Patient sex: M
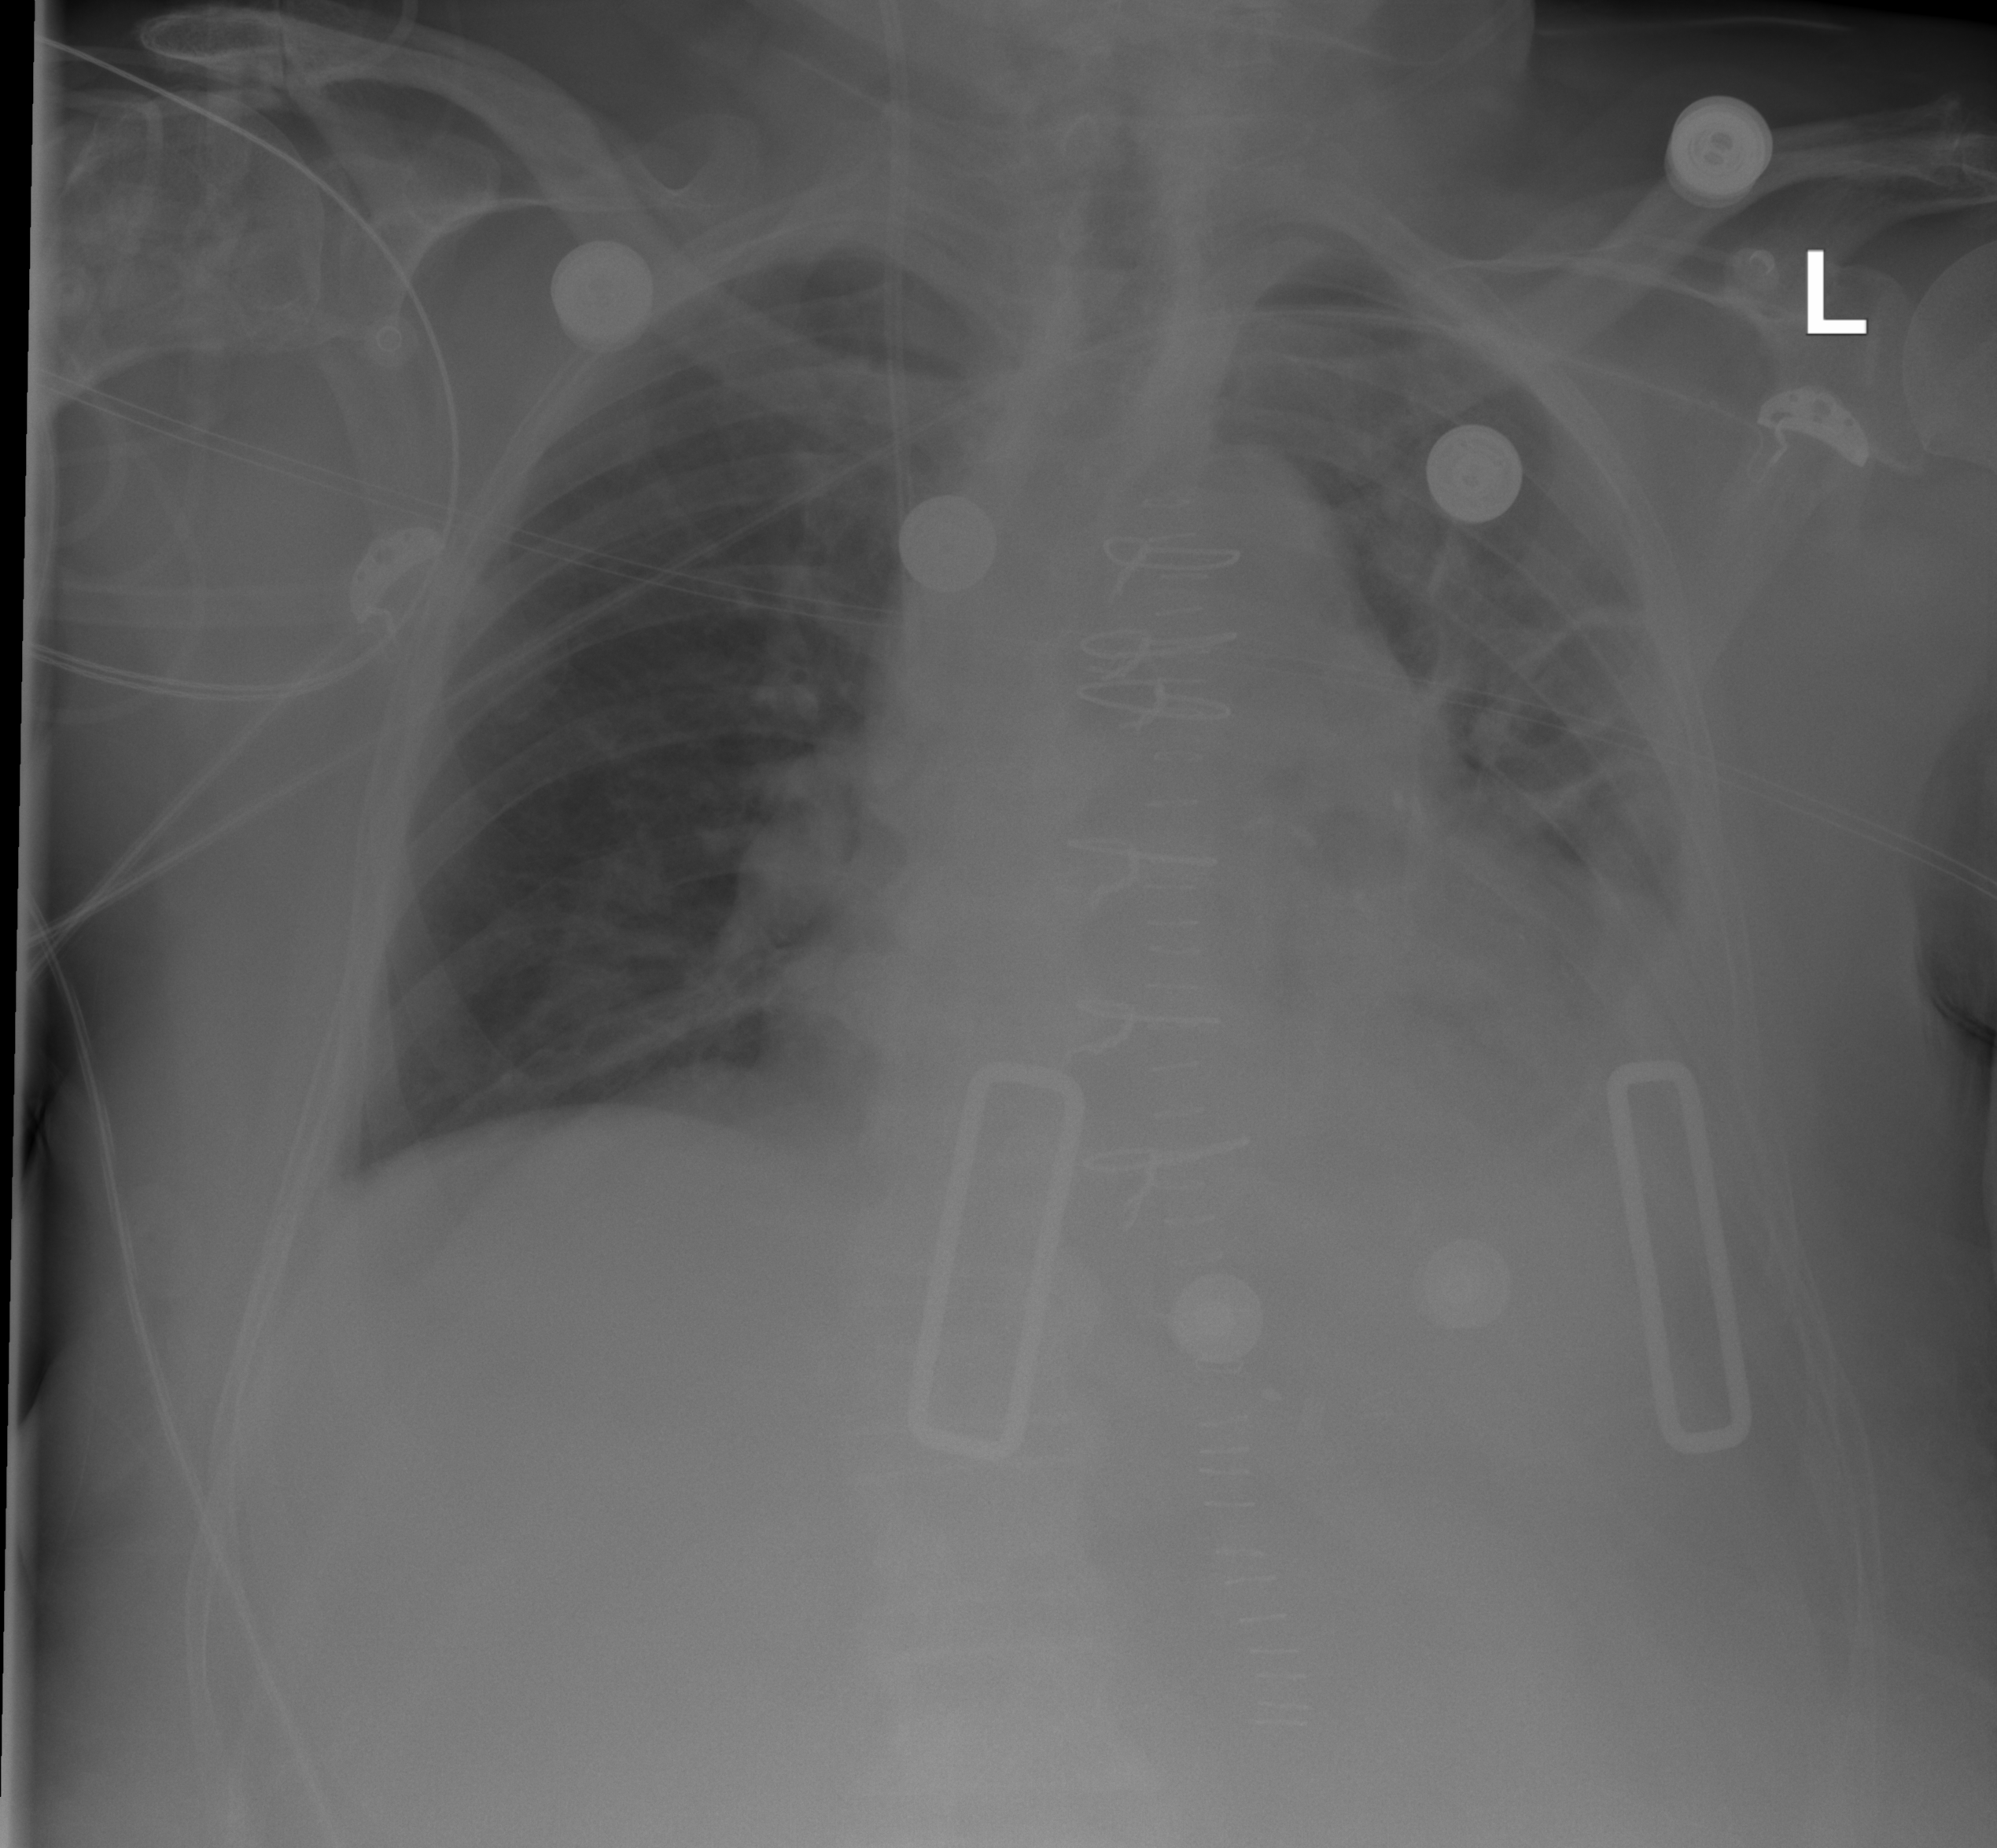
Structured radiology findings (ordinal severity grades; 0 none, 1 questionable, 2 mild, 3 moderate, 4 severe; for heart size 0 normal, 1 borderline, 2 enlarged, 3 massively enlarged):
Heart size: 0
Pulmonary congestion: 0
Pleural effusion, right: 0
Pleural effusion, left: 2
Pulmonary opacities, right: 1
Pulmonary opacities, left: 0
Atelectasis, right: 1
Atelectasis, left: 3